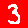
Digit: 3